Question: I have a line segment that represents a direction and magnitude (length), when i draw the segment it works as it should. the value getAimArmsRotation is being pulled from another class that contains a touchpad value.
'''
if (player.getFacingRight()) {
lOriginX = (player.getPosition().x + Player.SIZEw/2);
lOriginY = (player.getPosition().y + Player.SIZEh/1.5f);
//lEndX = lOriginX + (float)Math.cos((player.getAimArmsRotation())/57) * 15f;
//lEndY = lOriginY + (float)Math.sin((player.getAimArmsRotation())/57) * 15f;
laserO = new Vector2(lOriginX, lOriginY);
laserE = new Vector2(lEndX, lEndY);
'''
However if I use the Vectors or floats from this calculation and apply them to a model's velocity vector it does not move the model along the line segment as I would think it should.
EDIT: Sorry meant to attach this picture when I created the question. Fig 1 is how my line segment looks, when I set the velocity values that make up the line segment to my object it moves in the direction that fig 2 shows.

getAimArmsRotation() is just a method that sets a sprite's rotation with a value from the touchpad in another class. I don't think that the values should matter since these floats are what i've used in order to give the line segment it's length and direction, I would think that giving an object a velocity of the x and y floats would give it the same direction as the line?
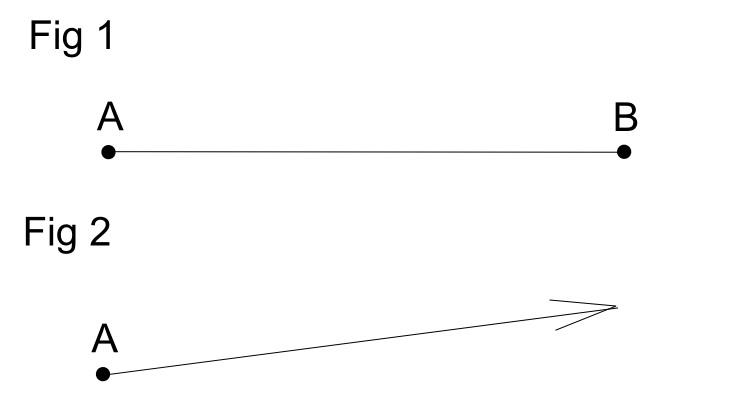
Answer: Thanks for the DV, jerks.
I wasn't taking into account the origin position of the object when trying to send it along the desired path. I was only using the LineEnd values, I needed to give the object it's origin point to correctly calculate the trajectory or path.
'''
for (GameObject go: gObjects) {
if (go.getType() == PROJECTILE_ID) {
go.getVelocity().x = player.getLineEndX() - player.getLineOrgX();
go.getVelocity().y = player.getLineEndY() - player.getLineOrgY();
System.out.println(go.getVelocity().x);
System.out.println(go.getVelocity().y);
}
}
'''